Aerial crown-view tile of a tropical tree (Barro Colorado Island, Panama), acquired 20240611:
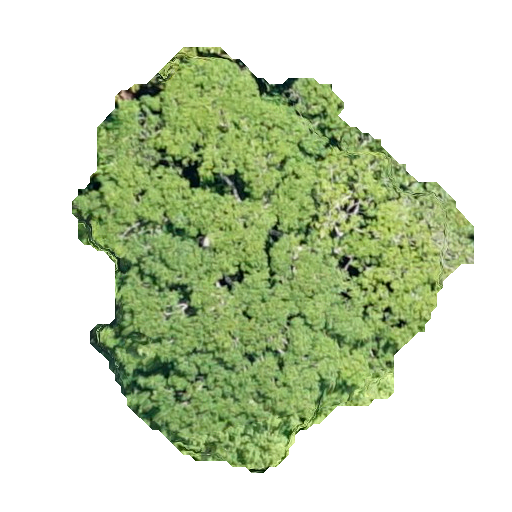
Species: Astronium graveolens
GBIF accepted scientific name: Astronium graveolens
Crown area: 172.735 m²